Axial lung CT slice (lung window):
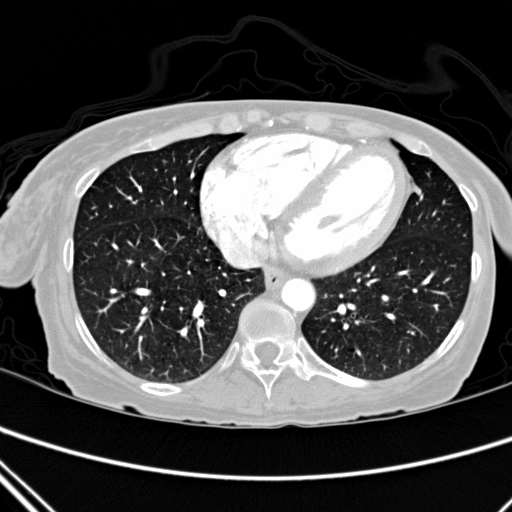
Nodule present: no